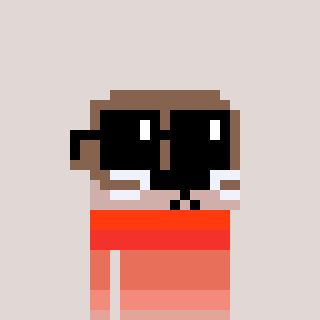
a pixel art character with square black sunglasses, a otter-shaped head and a green-colored body on a warm background